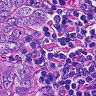
Metastatic tissue present: yes